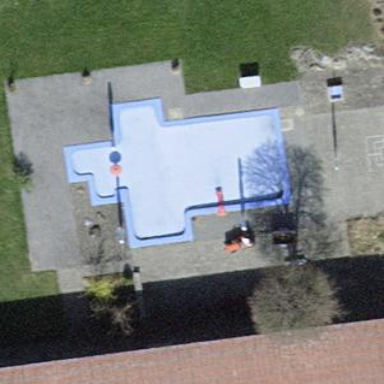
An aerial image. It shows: Swimming pool located in leisure land.